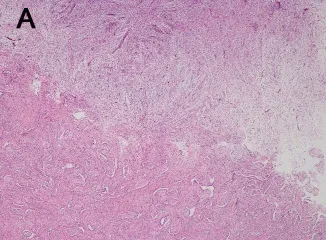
The histological and immunohistochemical results of the tumor. (A) The lesion was composed of fibrous stroma and myxoid areas with an abrupt transition [hematoxylin and eosin staining (H&E); magnification: x40.
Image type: pathology (h&e)